Question: I have a LinearLayout with multiple children and I want the ListView to fill the remaining bottom half of the parent layout:
'''
<LinearLayout xmlns:android="http://schemas.android.com/apk/res/android"
android:orientation="vertical"
android:layout_width="match_parent"
android:layout_height="match_parent"
android:weightSum="1"
>
<AutoCompleteTextView
android:id="@+id/from_tv"
android:layout_width="match_parent"
android:layout_height="wrap_content"
android:layout_marginLeft="10dp"
android:layout_marginRight="10dp"
android:layout_marginTop="20dp"
android:layout_marginBottom="10dp"
android:hint="@string/hint_from"
android:singleLine="true"
android:imeOptions="actionNext"
/>
<AutoCompleteTextView
android:id="@+id/to_tv"
android:layout_width="match_parent"
android:layout_height="wrap_content"
android:layout_margin="10dp"
android:hint="@string/hint_to"
android:singleLine="true"
android:imeOptions="actionSearch"
/>
<LinearLayout
android:layout_width="match_parent"
android:layout_height="wrap_content"
android:orientation="horizontal"
>
<Button
android:id="@+id/inverse_btn"
android:layout_width="0dp"
android:layout_height="match_parent"
android:layout_weight=".4"
android:layout_margin="10dp"
android:text="@string/inverse"
android:onClick="onClick"
/>
<Button
android:id="@+id/search_btn"
android:layout_width="0dp"
android:layout_height="match_parent"
android:layout_weight=".6"
android:layout_margin="10dp"
android:text="@string/search"
android:onClick="onClick"
/>
</LinearLayout>
<View
android:layout_width="match_parent"
android:layout_height="1dp"
android:layout_marginTop="20dp"
android:layout_marginBottom="10dp"
android:background="@color/holo_blue_dark"
/>
<ListView
android:id="@+id/favorites_lv"
android:layout_width="match_parent"
android:layout_height="0dip"
android:layout_weight=".5"
android:layout_marginLeft="10dp"
android:layout_marginRight="10dp"
android:layout_marginTop="10dp"
android:layout_gravity="bottom"
android:background="#700"
/>
</LinearLayout>
'''
But I'm getting this result:

Also, as you can see, there is a problem with ListView items height. The item layout:
'''
<LinearLayout xmlns:android="http://schemas.android.com/apk/res/android"
android:orientation="horizontal"
android:layout_width="wrap_content"
android:layout_height="wrap_content"
android:padding="5dp">
<ImageView
android:layout_width="wrap_content"
android:layout_height="wrap_content"
android:src="@android:drawable/ic_menu_mylocation"
android:contentDescription="@string/favorites_icon_cd"
/>
<LinearLayout
android:layout_width="wrap_content"
android:layout_height="match_parent"
android:layout_marginLeft="20dp"
android:orientation="vertical"
android:gravity="left|center_vertical"
>
<TextView
android:id="@+id/from_tv"
android:layout_width="match_parent"
android:layout_height="wrap_content"
android:ellipsize="end"
/>
<TextView
android:id="@+id/to_tv"
android:layout_width="match_parent"
android:layout_height="wrap_content"
android:ellipsize="end"
/>
</LinearLayout>
</LinearLayout>
'''
How to solve these problems?
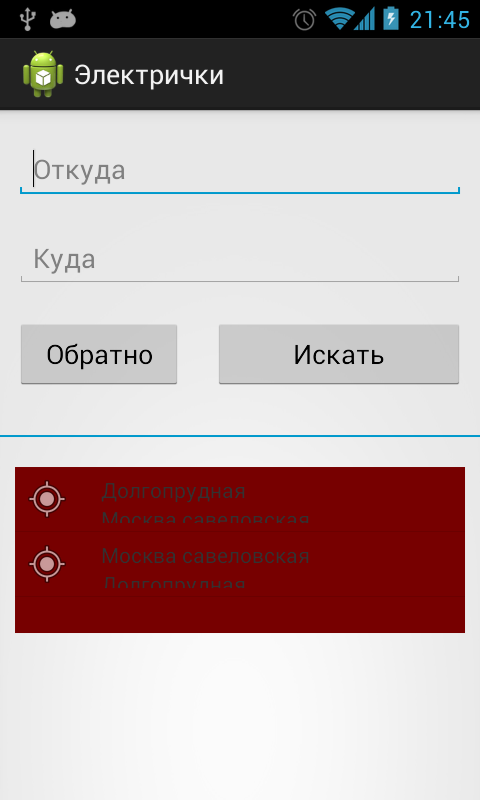
Answer: > I have a LinearLayout with multiple children and I want the ListView to fill the remaining bottom half of the parent layout:
You can try simply changing the ListView's height to 'match_parent' and not using 'layout_weight':
'''
<ListView
android:id="@+id/favorites_lv"
android:layout_width="match_parent"
android:layout_height="match_parent"
... />
'''
> Also, as you can see, there is a problem with ListView items height.
To use your layout simply change the height of the nested LinearLayout to 'wrap_content':
'''
<LinearLayout
android:layout_width="wrap_content"
android:layout_height="wrap_content"
android:layout_marginLeft="20dp"
android:orientation="vertical"
android:gravity="left|center_vertical"
>
'''
(If you want the image centered you can add: 'android:layout_gravity="center_vertical"' to your ImageView.)
Though if you use one RelativeLayout rather than two LinearLayouts, it will be faster to Android to draw. Try this:
'''
<RelativeLayout xmlns:android="http://schemas.android.com/apk/res/android"
android:layout_width="match_parent"
android:layout_height="wrap_content"
android:padding="5dp"
>
<ImageView
android:id="@+id/image"
android:layout_width="wrap_content"
android:layout_height="wrap_content"
android:layout_centerVertical="true"
android:layout_marginRight="20dp"
android:src="@android:drawable/ic_menu_mylocation"
android:contentDescription="@string/favorites_icon_cd"
/>
<TextView
android:id="@+id/from_tv"
android:layout_width="match_parent"
android:layout_height="wrap_content"
android:layout_alignParentRight="true"
android:layout_toRightOf="@id/image"
android:ellipsize="end"
/>
<TextView
android:id="@+id/to_tv"
android:layout_width="match_parent"
android:layout_height="wrap_content"
android:layout_alignParentRight="true"
android:layout_below="@id/from_tv"
android:layout_toRightOf="@id/image"
android:ellipsize="end"
/>
</RelativeLayout>
'''